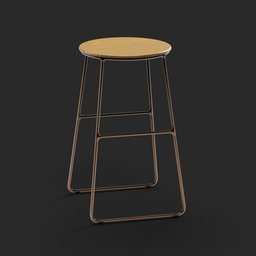
Label: furniture